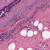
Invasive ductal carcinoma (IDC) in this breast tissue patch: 0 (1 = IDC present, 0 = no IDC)